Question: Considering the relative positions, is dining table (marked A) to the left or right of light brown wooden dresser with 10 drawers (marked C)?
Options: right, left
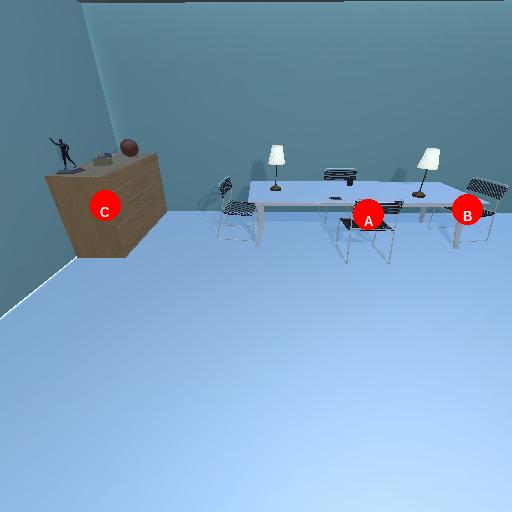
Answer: right